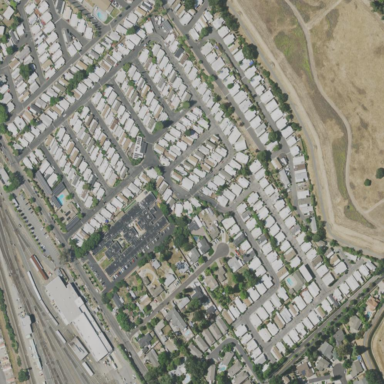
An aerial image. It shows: Residential area known as trailer park.